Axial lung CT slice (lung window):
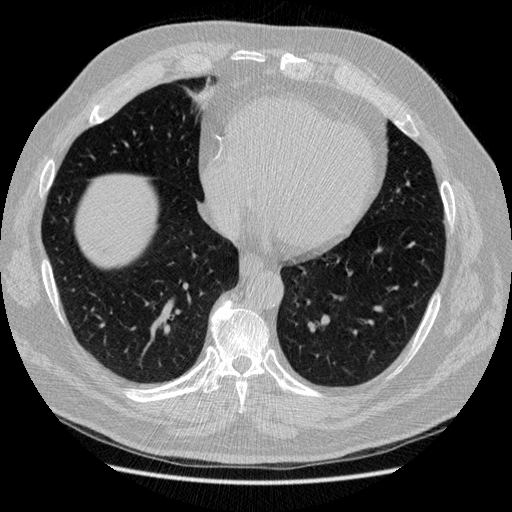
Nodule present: no